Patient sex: F
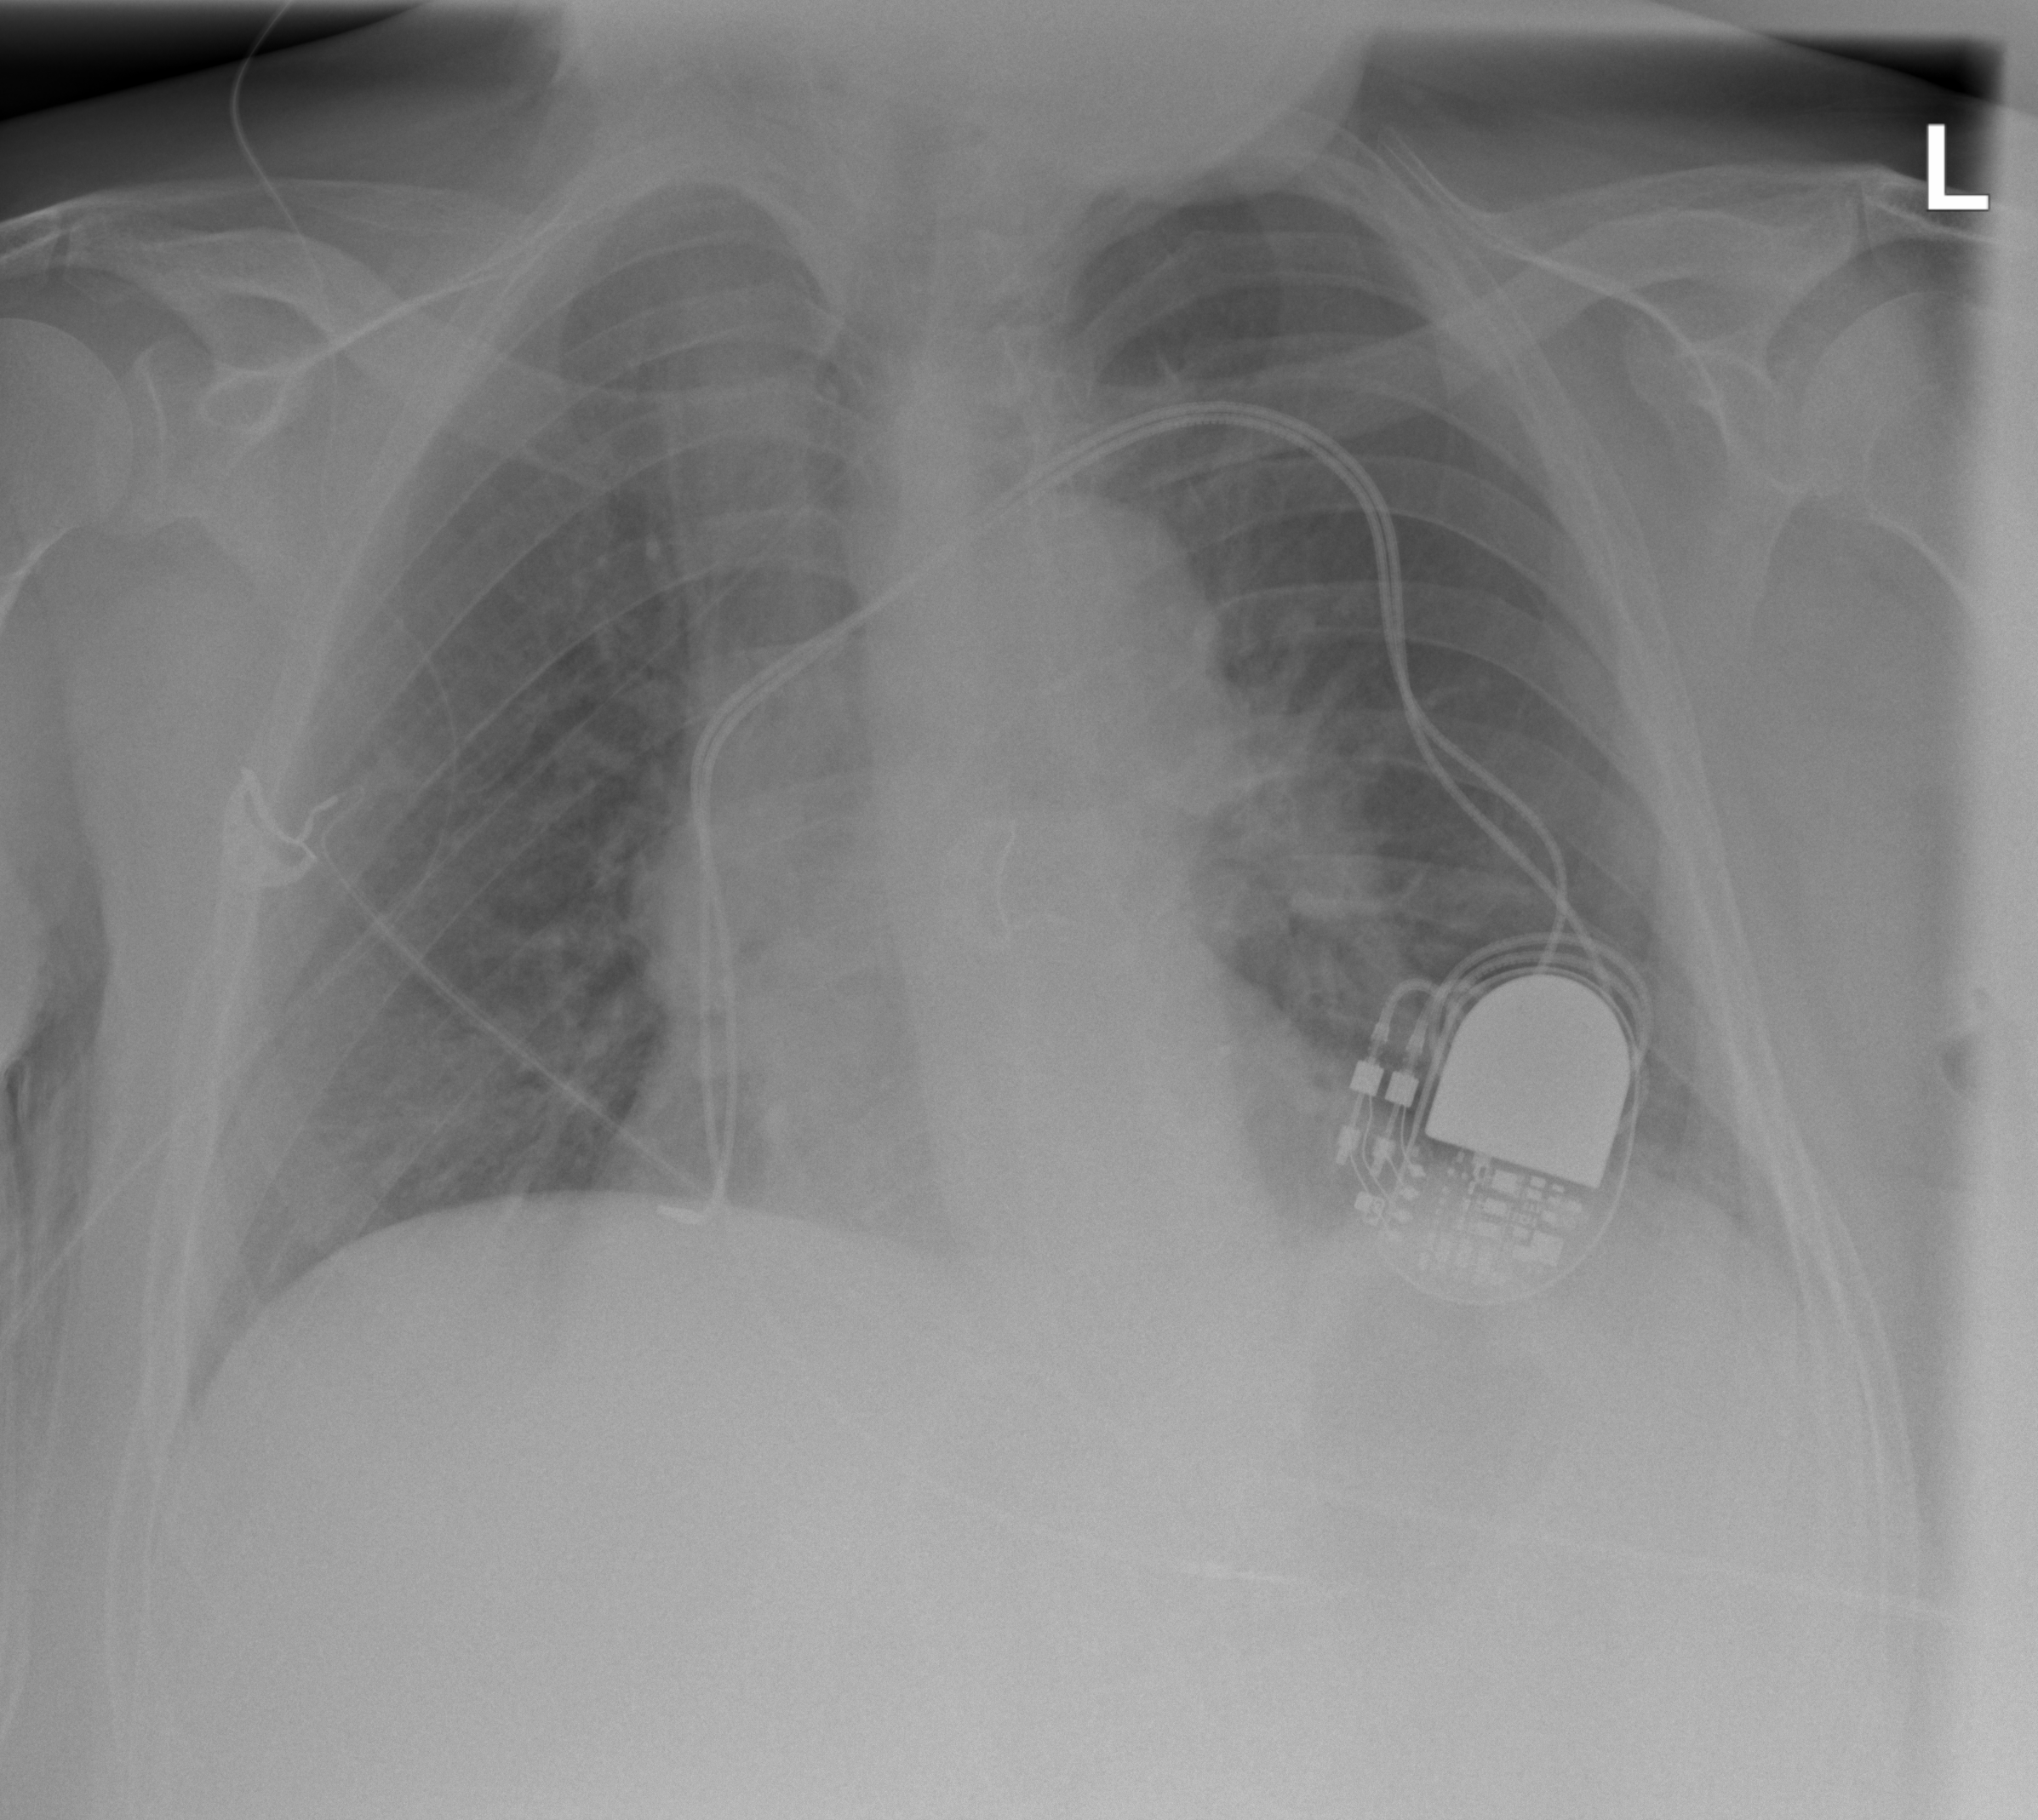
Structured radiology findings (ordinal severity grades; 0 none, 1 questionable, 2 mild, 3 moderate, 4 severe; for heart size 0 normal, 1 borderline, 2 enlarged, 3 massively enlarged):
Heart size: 2
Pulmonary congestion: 0
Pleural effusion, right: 0
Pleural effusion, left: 2
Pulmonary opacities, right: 0
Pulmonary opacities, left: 0
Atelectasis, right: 0
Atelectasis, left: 2